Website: home-depot
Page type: delivery-shipping
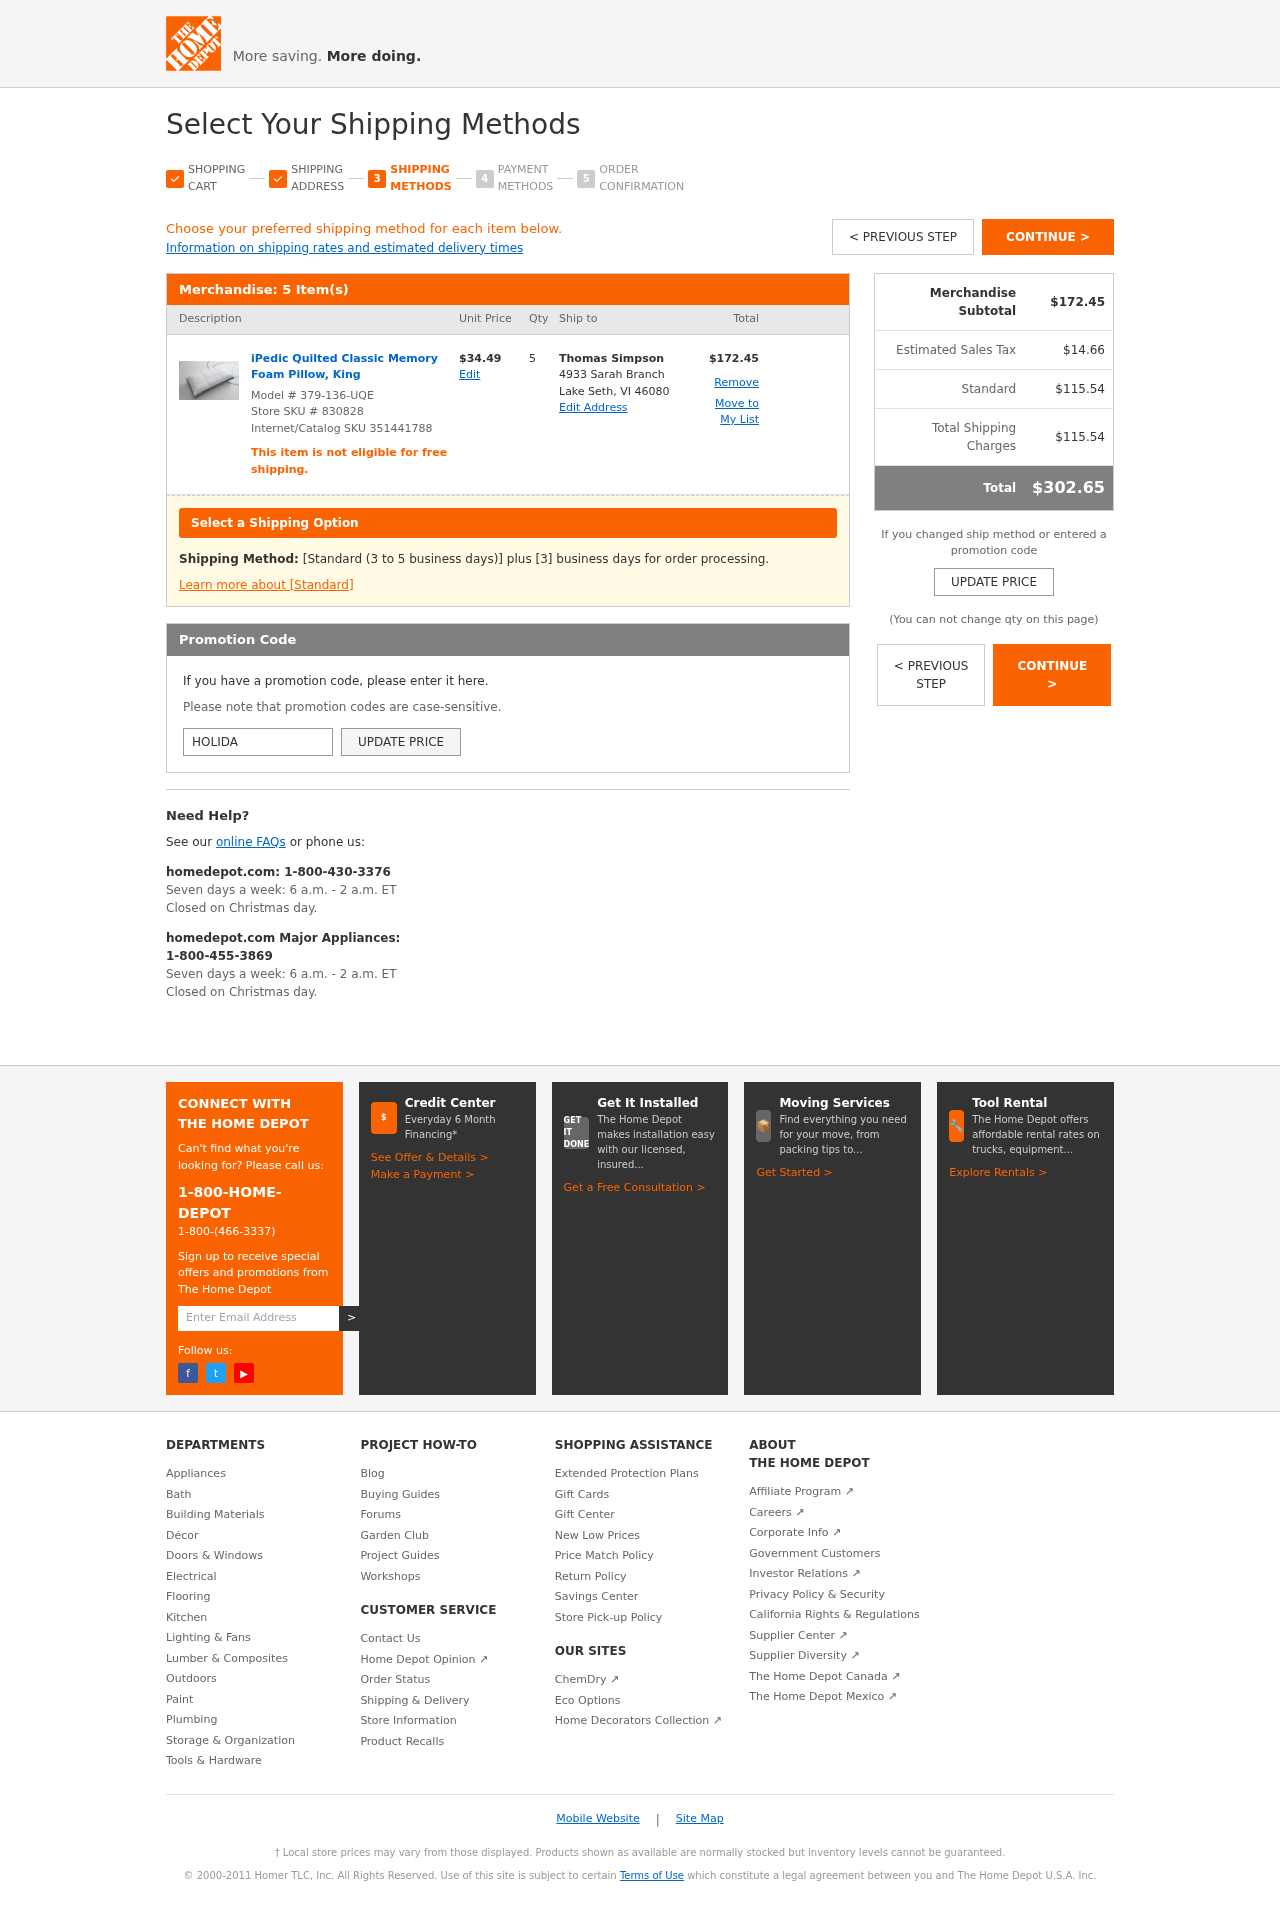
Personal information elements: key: PII_CITY_STATE_ZIP
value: Lake Seth, VI 46080
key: PII_FULLNAME
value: Thomas Simpson
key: PII_PROMO_CODE
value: HOLIDAY83
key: PII_STREET
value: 4933 Sarah Branch
Product elements: key: PRODUCT1_NAME
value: iPedic Quilted Classic Memory Foam Pillow, King
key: PRODUCT1_PRICE
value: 34.49
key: PRODUCT1_QUANTITY
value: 5
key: PRODUCT_MODEL_NUMBER
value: Model # 379-136-UQE
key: PRODUCT1_LINE_TOTAL
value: $172.45
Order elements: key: ORDER_NUM_ITEMS
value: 5 Item(s)
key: ORDER_SUBTOTAL
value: $172.45
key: ORDER_TAX
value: $14.66
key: ORDER_SHIPPING_COST
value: $115.54
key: ORDER_SHIPPING_TOTAL
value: $115.54
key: ORDER_TOTAL
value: $302.65
Other elements: key: STORE_SKU
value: Store SKU # 830828
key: INTERNET_SKU
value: Internet/Catalog SKU 351441788